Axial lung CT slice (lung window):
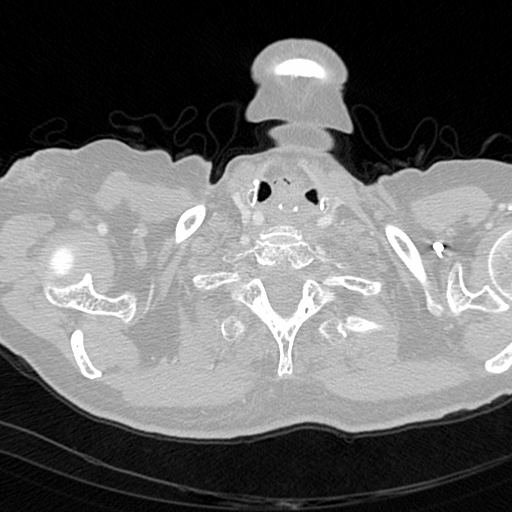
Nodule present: no